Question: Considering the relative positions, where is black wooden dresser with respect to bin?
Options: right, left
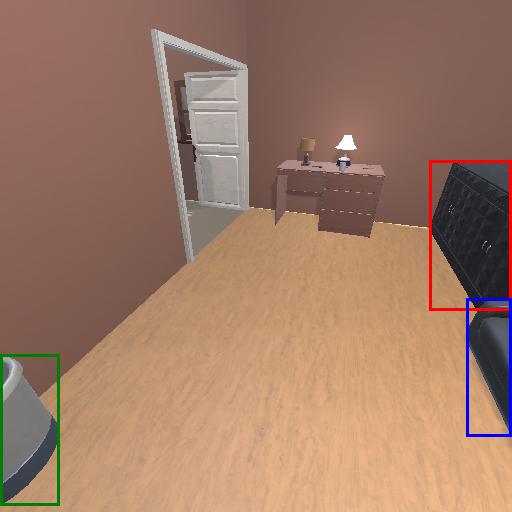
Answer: right